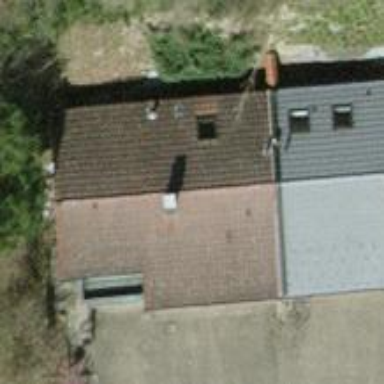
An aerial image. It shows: Semi-detached house.